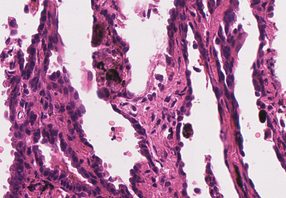
Tumor epithelial tissue: yes
Tumor-associated stroma tissue: yes
Normal tissue: no